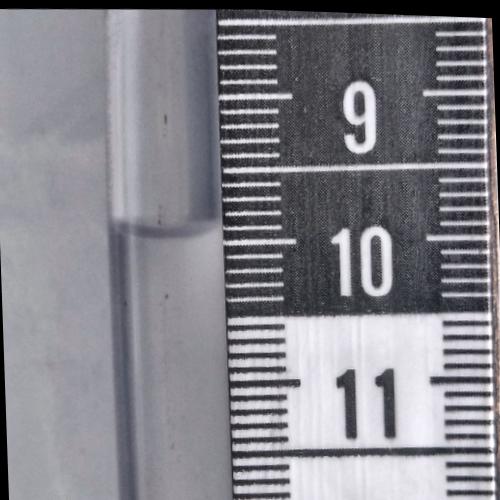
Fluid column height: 9.9 cm